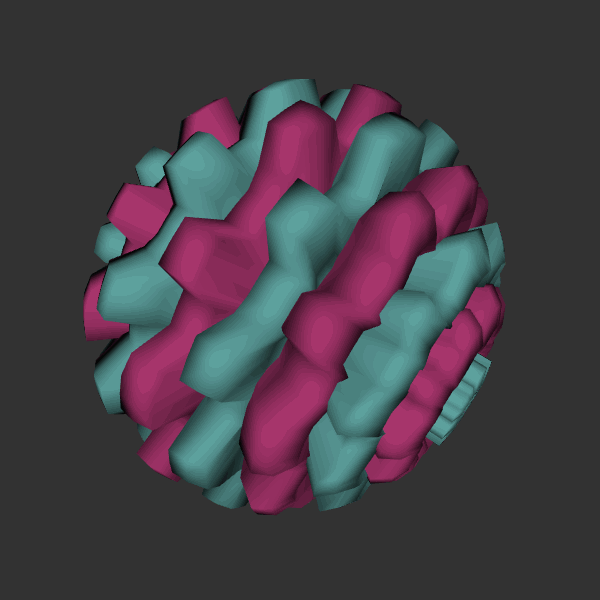
Background: dark